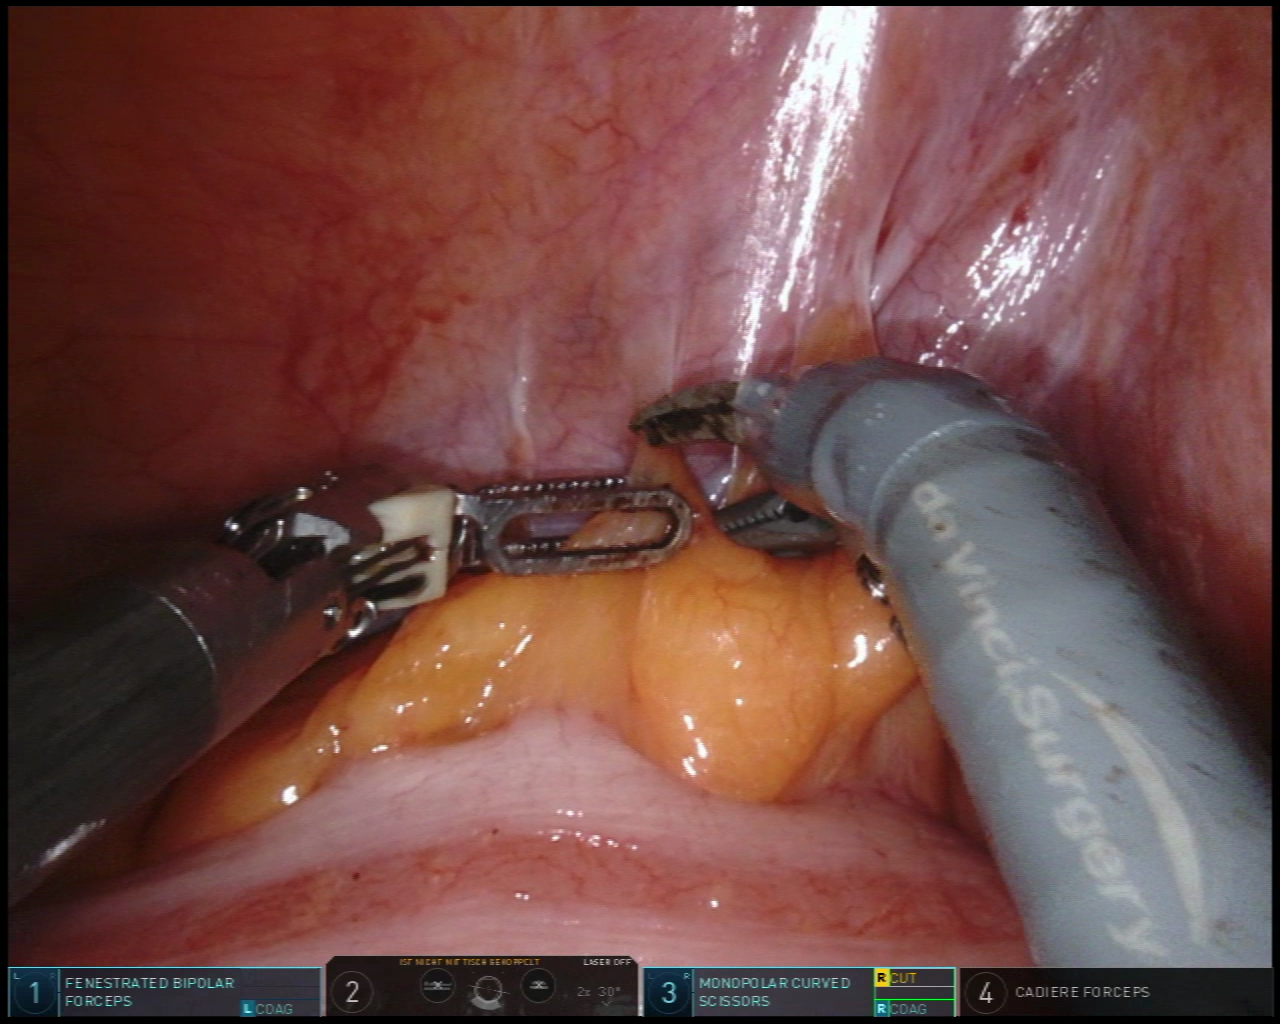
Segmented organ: abdominal_wall
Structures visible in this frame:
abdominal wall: yes
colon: yes
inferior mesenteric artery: no
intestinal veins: no
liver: no
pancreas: no
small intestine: no
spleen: no
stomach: no
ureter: no
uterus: no
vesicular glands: no